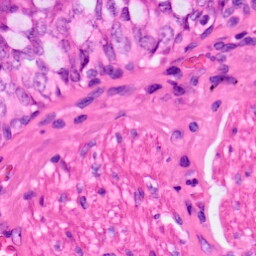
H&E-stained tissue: Lung